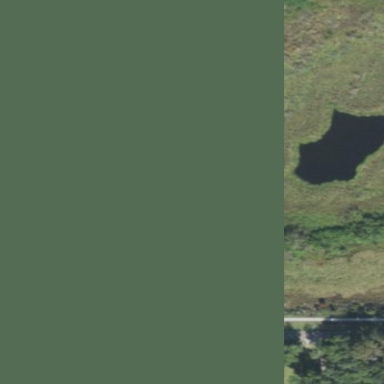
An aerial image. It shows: Marsh wetland.